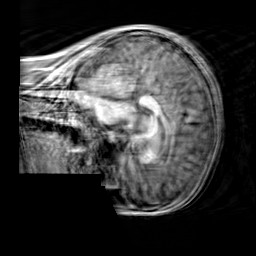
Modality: T1w
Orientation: sagittal
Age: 25
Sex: female
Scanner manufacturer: siemens
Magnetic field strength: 3 T
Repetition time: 2.3 s
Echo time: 0.00303 s